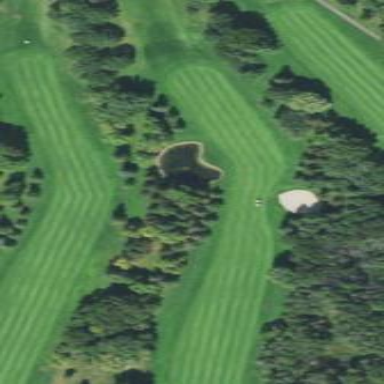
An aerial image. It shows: Rough area on grassy golf course.